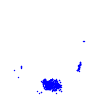
Particle: electron